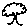
Label: tree